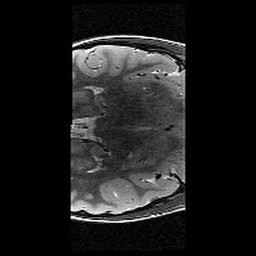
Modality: T2w
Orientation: axial
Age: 10
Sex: male
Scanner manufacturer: siemens
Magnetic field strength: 3 T
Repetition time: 9.23 s
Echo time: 0.067 s